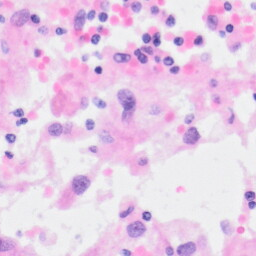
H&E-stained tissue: Kidney